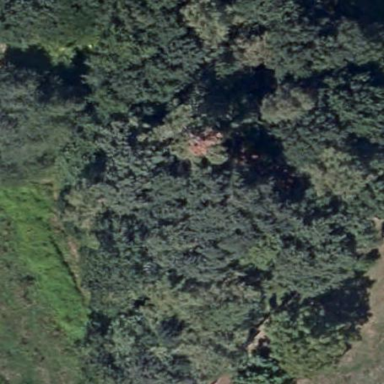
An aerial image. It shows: Forest with mix of leaf types.